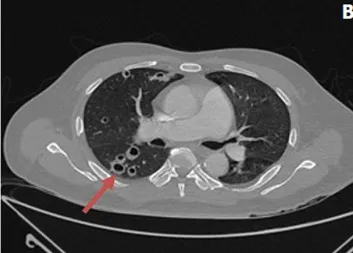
A, B) CT chest (coronal and axial views): multiple parenchymal and pulmonary nodular lesions, some with air-fluid levels (abscesses), indicated by blue arrows.
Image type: radiology (ct)